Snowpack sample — Loveland Pass, Silver Plume, Colorado, USA (2/11/26, 12:00 PM MST)
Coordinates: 39.663, -105.886
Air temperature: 35 °F
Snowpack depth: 82 cm
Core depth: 20 cm
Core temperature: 17.6 °F
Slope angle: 13°, slope face: 12°
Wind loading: high
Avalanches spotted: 1
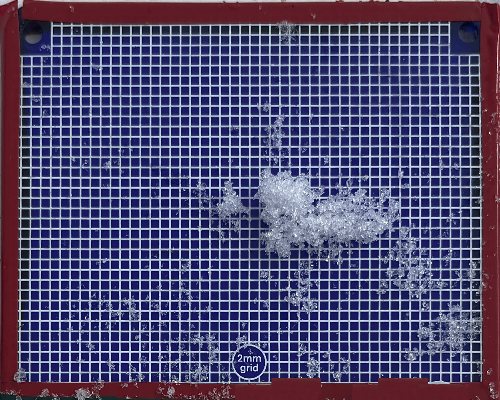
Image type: profile
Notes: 1 small avalanche spotted on the north side of the bowl, lots of wind loading